Question: I have use below code.
In my manifest file.
'''
<receiver android:name=".ButtonWidget" android:label="@string/app_name">
<intent-filter>
<action android:name="android.appwidget.action.APPWIDGET_UPDATE" />
<!-- Broadcast Receiver that will also process our self created action -->
<action android:name="<package name>.android.widget.buttons.ButtonWidget.ACTION_WIDGET_RECEIVER"/>
</intent-filter>
<meta-data android:name="android.appwidget.provider" android:resource="@xml/appwidget" />
</receiver>
'''
In my 'xml' folder 'appwidget' file.
'''
<?xml version="1.0" encoding="utf-8"?>
<appwidget-provider
xmlns:android="http://schemas.android.com/apk/res/android"
android:minHeight="40dp"
android:minWidth="40dp"
android:updatePeriodMillis="0"
android:initialLayout="@layout/widget_layout"
>
</appwidget-provider>
'''
and below is my 'widget_layout' file.
'''
<?xml version="1.0" encoding="utf-8"?>
<LinearLayout
xmlns:android="http://schemas.android.com/apk/res/android"
android:layout_width="40dp"
android:layout_height="40dp"
android:gravity="center"
android:orientation="horizontal"
>
<Button
android:id="@+id/widget_ibtn_onoff"
android:layout_width="0dp"
android:layout_height="fill_parent"
android:background="@drawable/widget"
android:layout_weight="1"
/>
</LinearLayout>
'''
In 'drawable' 'widget' size is as below.
'''
drawable-hdpi - 60px
drawable-ldpi - 30px
drawable-mdpi - 40px
drawable-xhdpi - 80px
'''
In my galaxy nexus is look like below screenshots.

Thanks
Girish
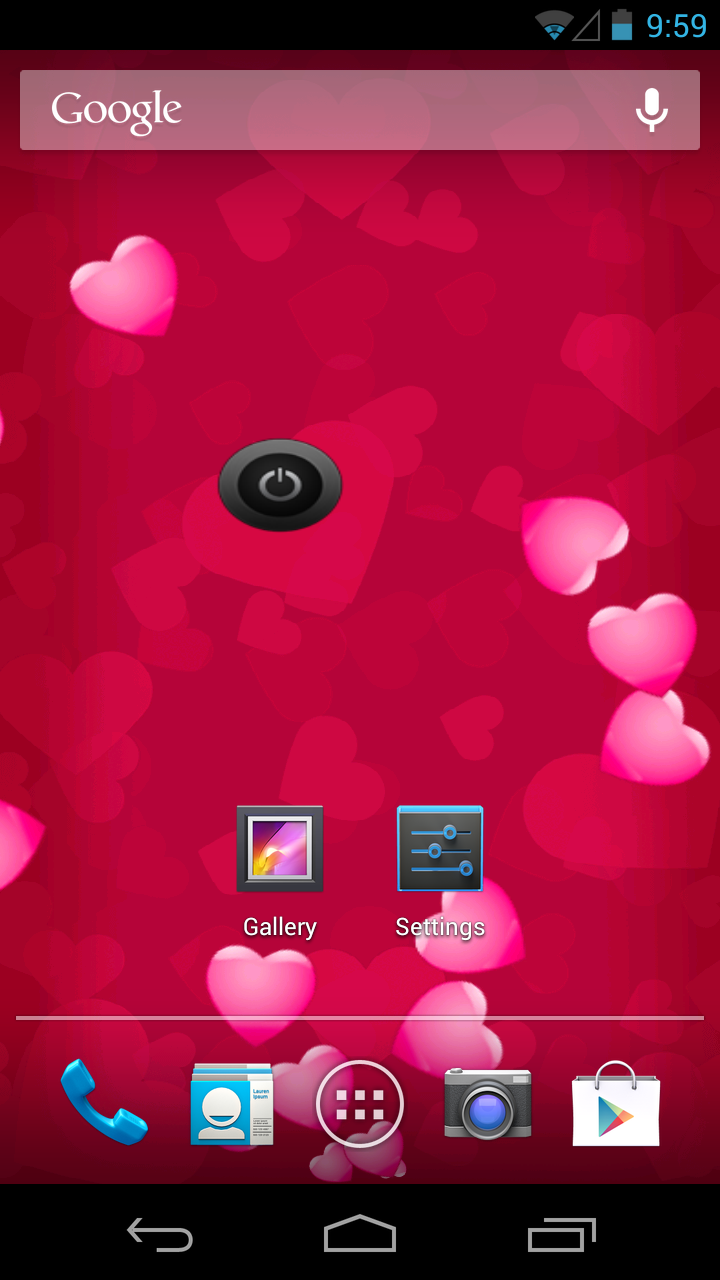
Answer: Try this for your layout:
'''
<?xml version="1.0" encoding="utf-8"?>
<LinearLayout
xmlns:android="http://schemas.android.com/apk/res/android"
android:layout_width="wrap_content"
android:layout_height="wrap_content"
android:gravity="center"
android:orientation="horizontal">
<Button
android:id="@+id/widget_ibtn_onoff"
android:layout_width="40dp"
android:layout_height="40dp"
android:background="@drawable/widget" />
</LinearLayout>
'''